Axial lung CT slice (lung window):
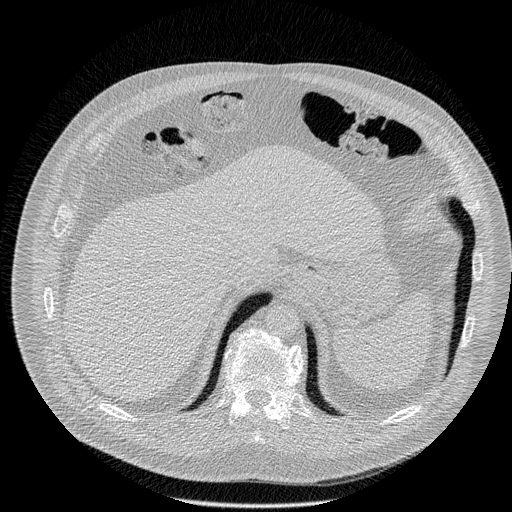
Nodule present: no